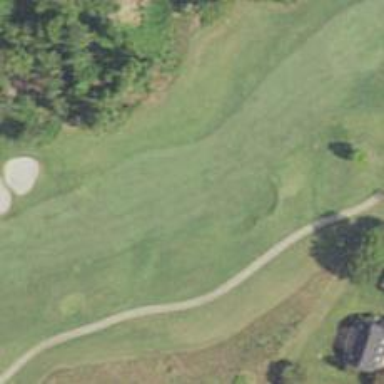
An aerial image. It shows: Golf hole.